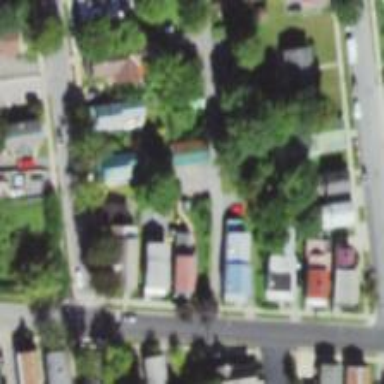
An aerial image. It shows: Alley classified as service road.